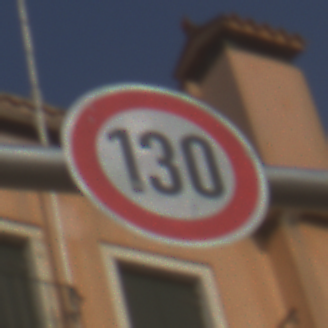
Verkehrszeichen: Geschwindigkeit130
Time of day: MorningAfternoon
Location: Outdoor (Urban)
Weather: Clear
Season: NotSpecified
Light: Natural